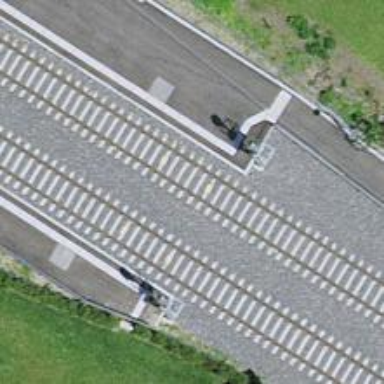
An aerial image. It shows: Railway signal.